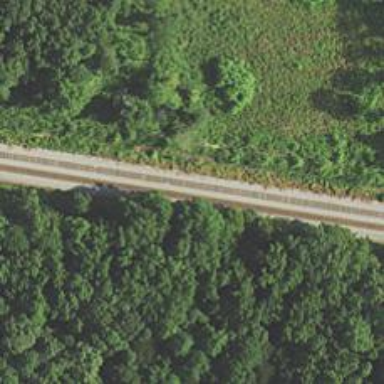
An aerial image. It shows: Railway spur service.